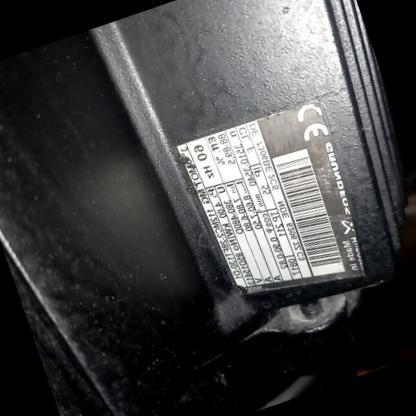
Klasa: tabliczka-znamionowa